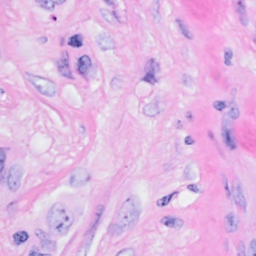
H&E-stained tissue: Breast